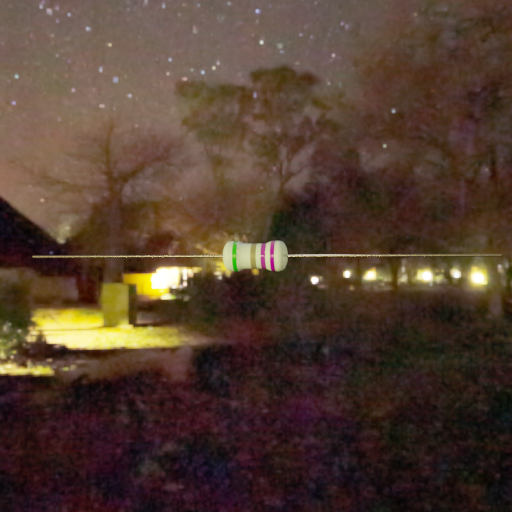
Resistor colour bands (in order): green, gray, violet, violet